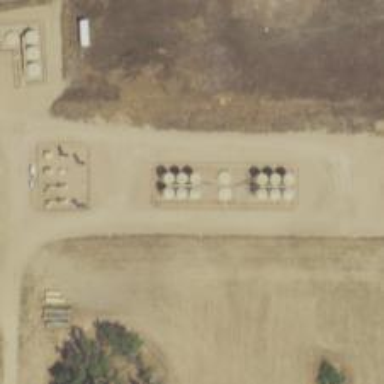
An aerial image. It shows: Storage tank with man-made structure.